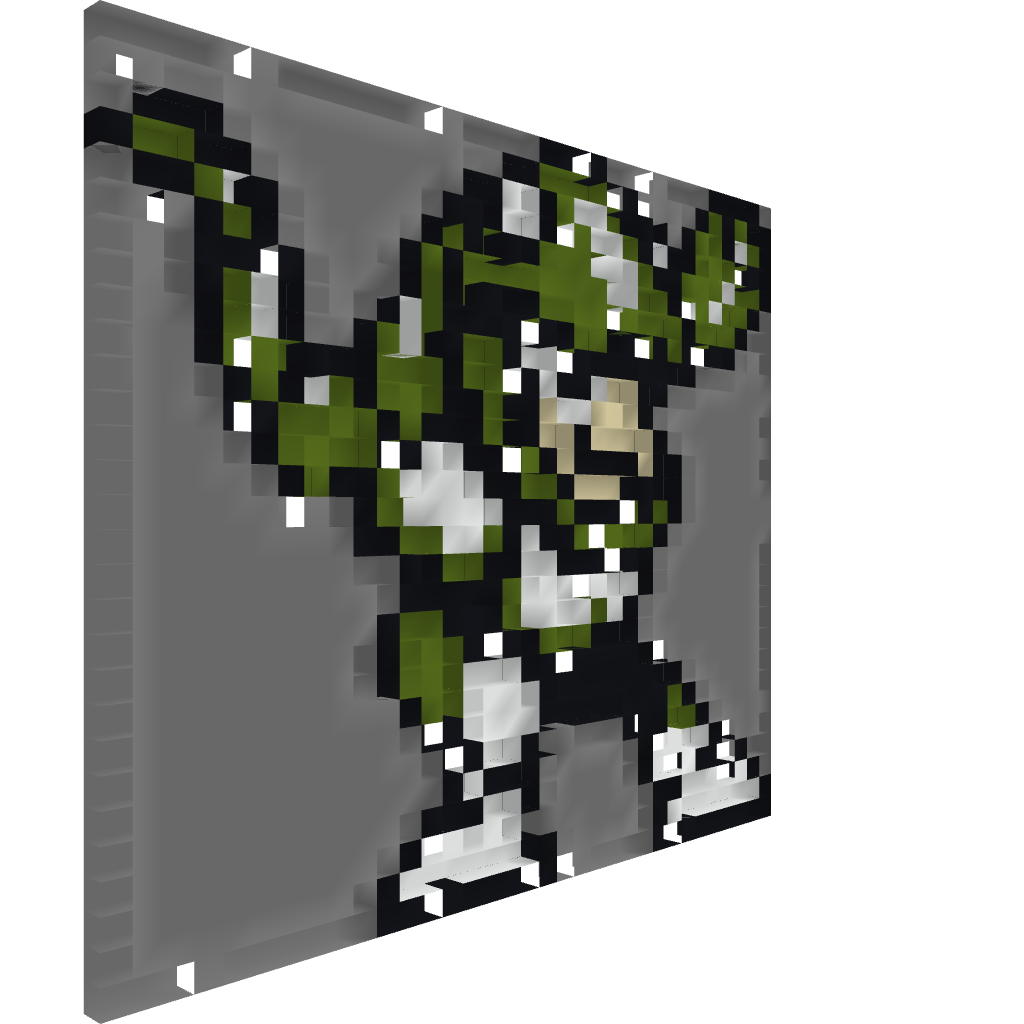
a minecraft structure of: Snake Man